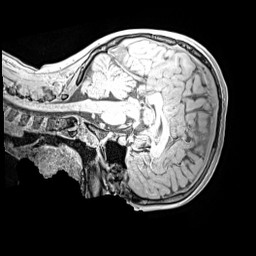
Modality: MP2RAGE
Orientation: sagittal
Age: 11
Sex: male
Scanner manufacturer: siemens
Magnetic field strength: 3 T
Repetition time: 4 s
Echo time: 0.00299 s